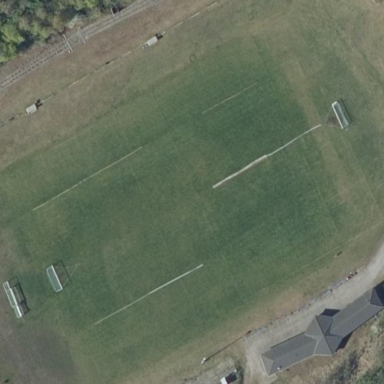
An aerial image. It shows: Soccer pitch with grass surface for leisure land.